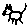
Label: cat